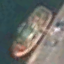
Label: civil